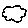
Label: cloud